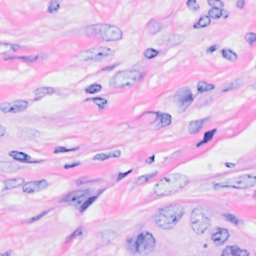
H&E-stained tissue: Breast